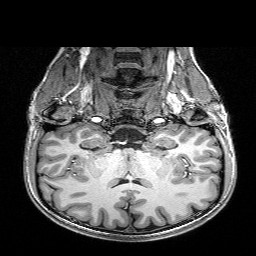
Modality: T1w
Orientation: sagittal
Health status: healthy
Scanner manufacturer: siemens
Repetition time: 2.53 s
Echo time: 0.00332 s